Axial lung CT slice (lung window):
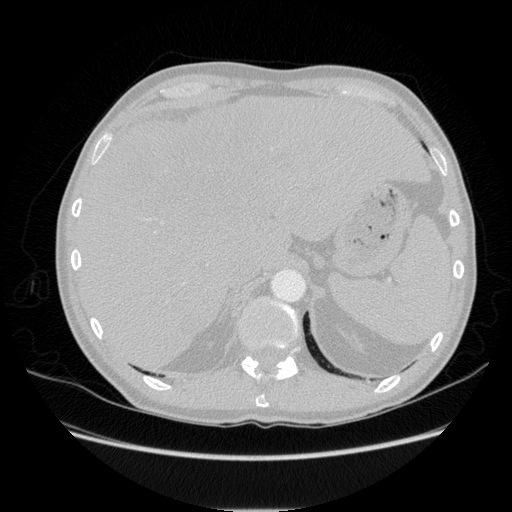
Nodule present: no